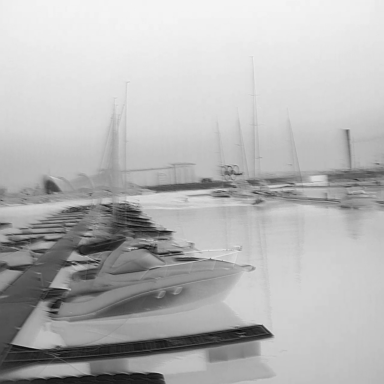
There are six objects shown in the infrared image, including three canoes, and three sailboats.